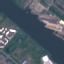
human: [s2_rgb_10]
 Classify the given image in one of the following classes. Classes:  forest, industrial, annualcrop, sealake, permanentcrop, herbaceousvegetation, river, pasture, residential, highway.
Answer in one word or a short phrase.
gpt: River